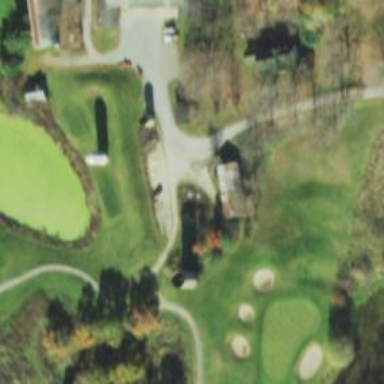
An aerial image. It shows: Golf cartpath that is also road path.